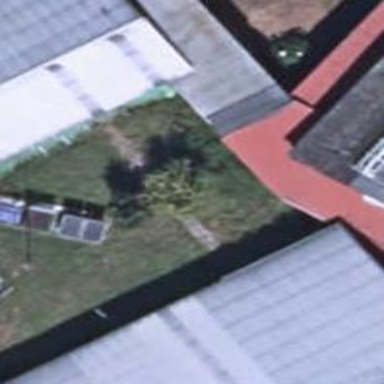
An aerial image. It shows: Solar power generator using photovoltaic panels.